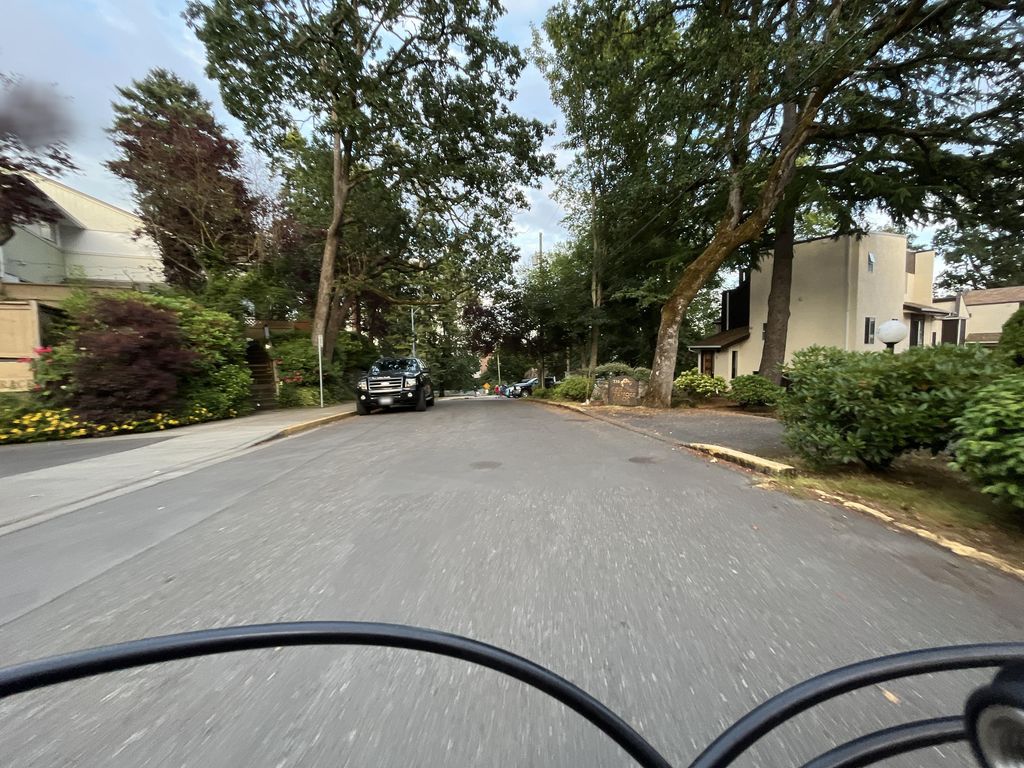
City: victoria